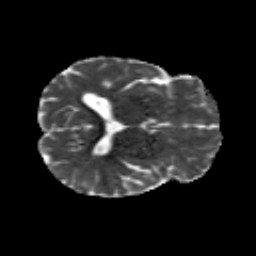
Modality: MD
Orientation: axial
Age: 28
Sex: male
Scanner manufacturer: siemens
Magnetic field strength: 3 T
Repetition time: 8.8 s
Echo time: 0.085 s